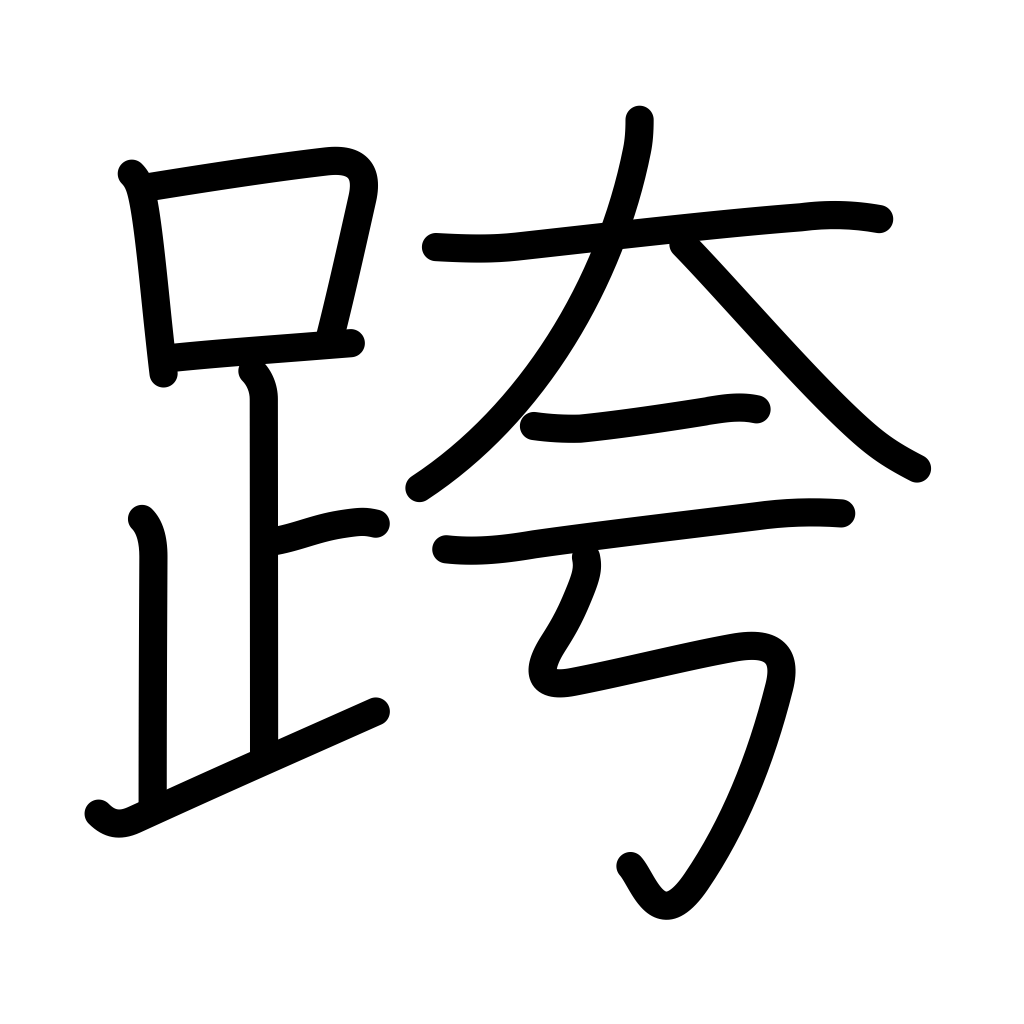
Meaning: be, sit or stand astride, extend over, straddle